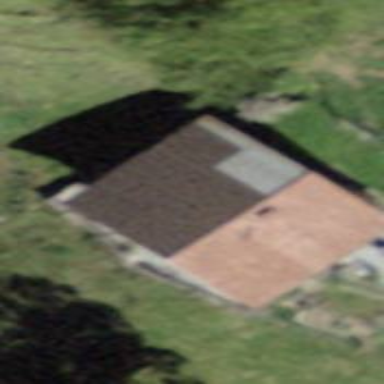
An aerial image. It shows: Barn.